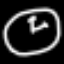
Label: clock